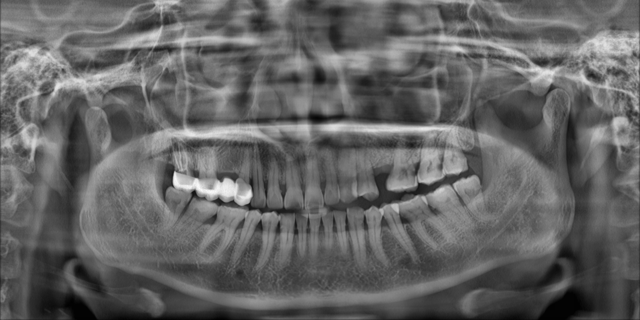
adult